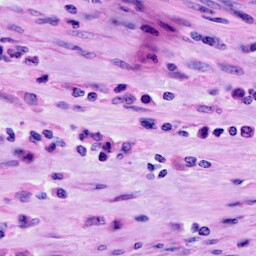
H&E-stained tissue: Cervix